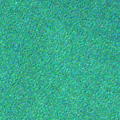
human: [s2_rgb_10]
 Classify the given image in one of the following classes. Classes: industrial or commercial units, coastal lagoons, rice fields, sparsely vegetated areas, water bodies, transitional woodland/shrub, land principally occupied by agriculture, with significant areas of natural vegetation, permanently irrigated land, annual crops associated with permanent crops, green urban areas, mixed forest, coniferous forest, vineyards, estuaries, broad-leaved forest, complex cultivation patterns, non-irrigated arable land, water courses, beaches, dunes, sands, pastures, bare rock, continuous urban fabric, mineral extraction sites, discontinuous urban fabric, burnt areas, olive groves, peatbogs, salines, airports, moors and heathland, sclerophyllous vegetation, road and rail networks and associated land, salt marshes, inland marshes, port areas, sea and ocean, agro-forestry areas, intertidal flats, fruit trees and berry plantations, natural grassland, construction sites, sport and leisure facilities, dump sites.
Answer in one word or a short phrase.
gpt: sea and ocean